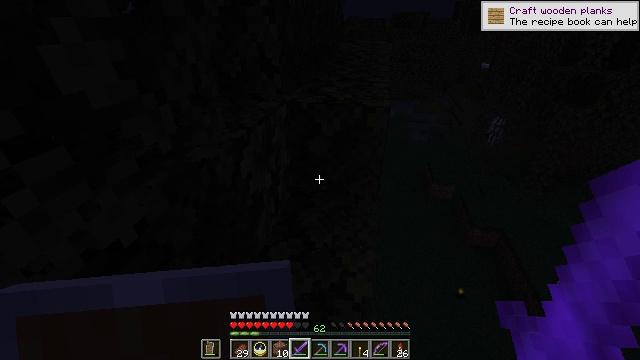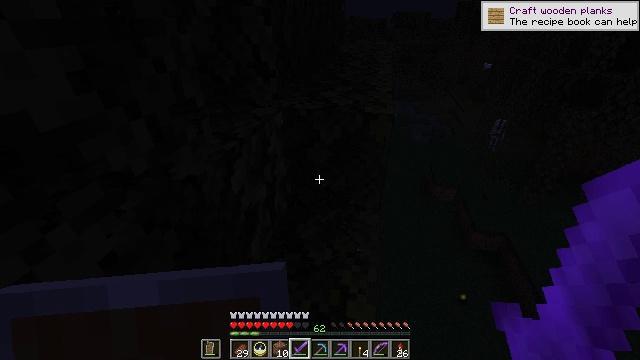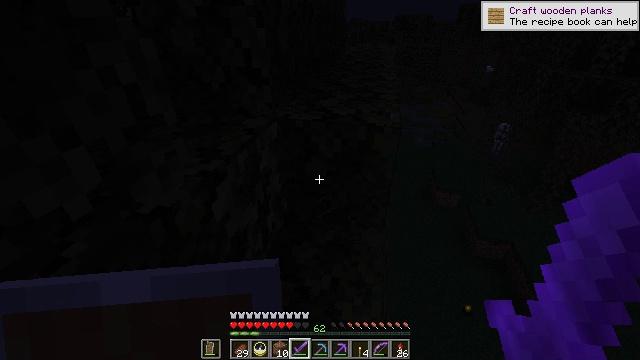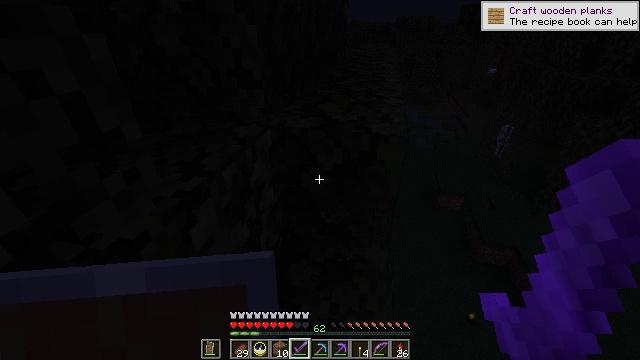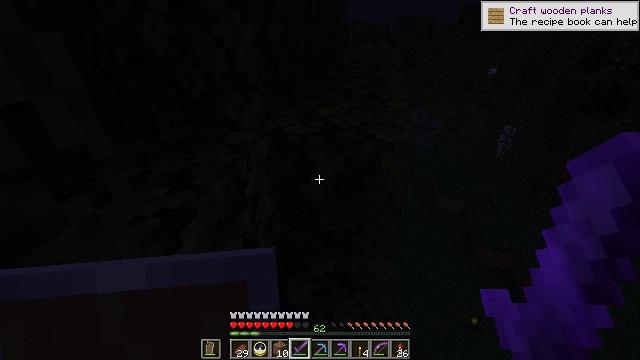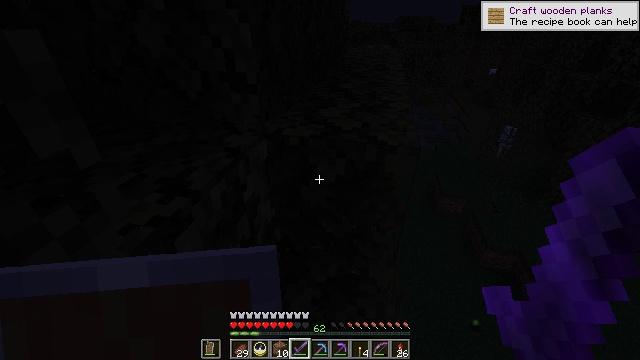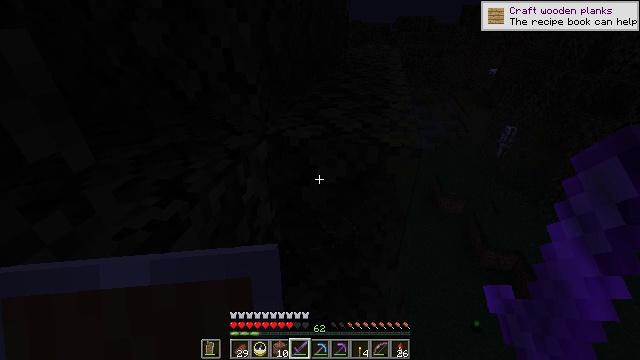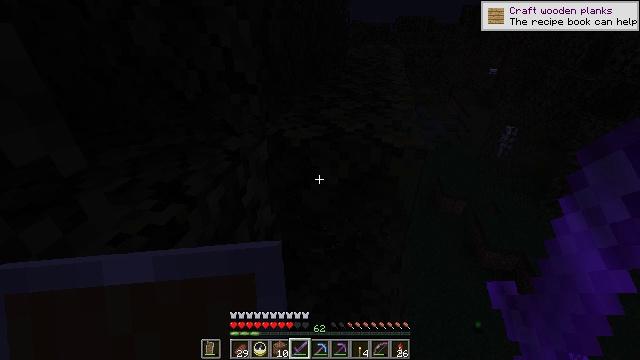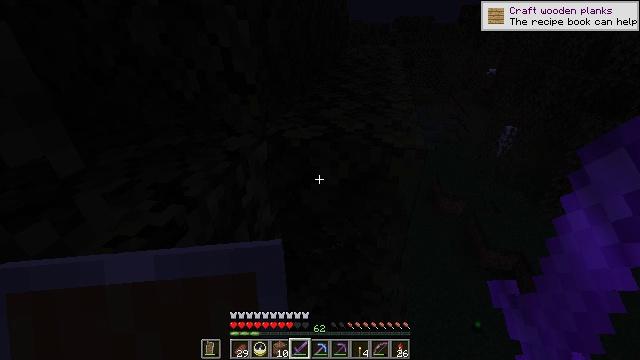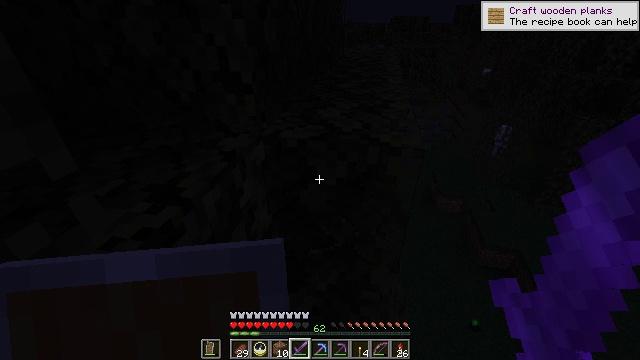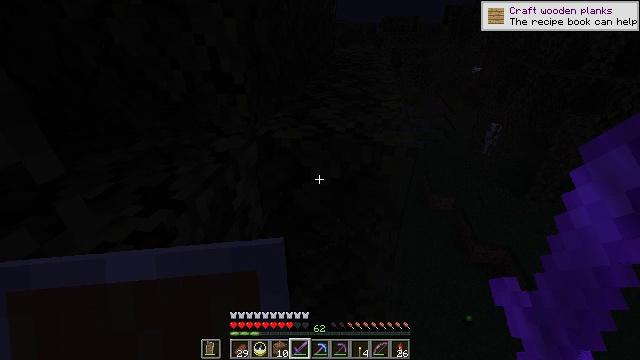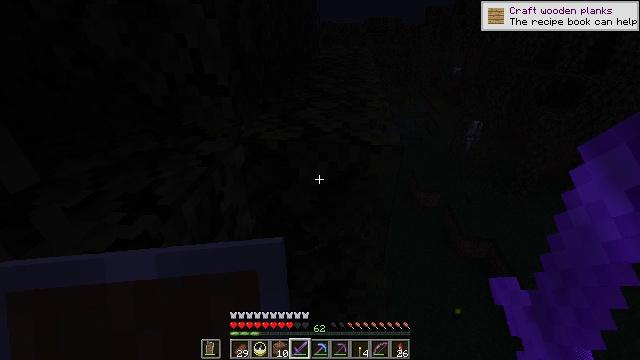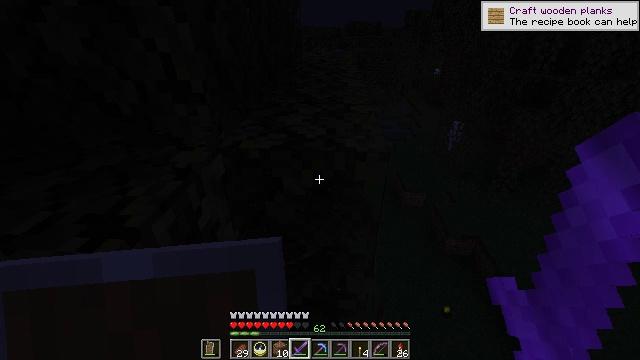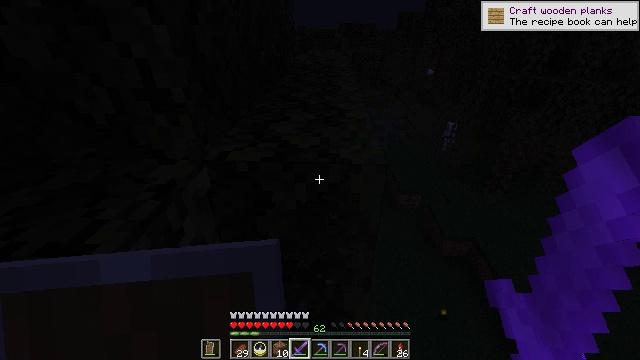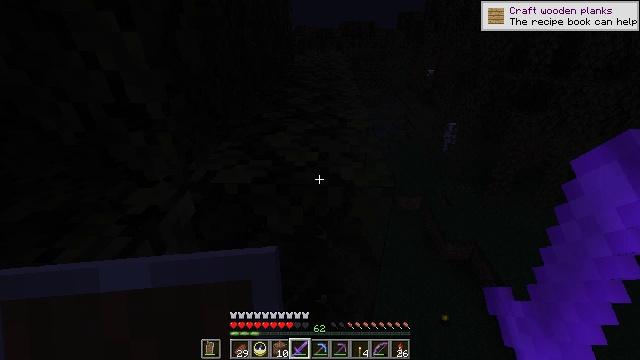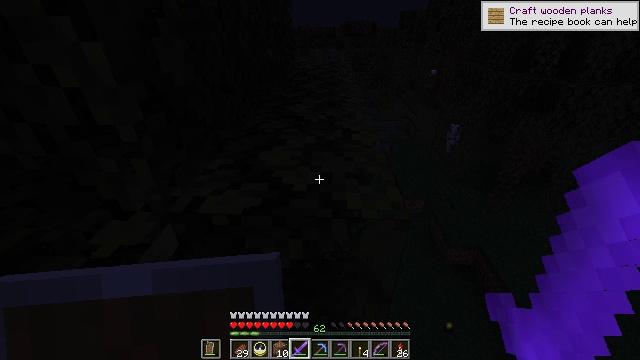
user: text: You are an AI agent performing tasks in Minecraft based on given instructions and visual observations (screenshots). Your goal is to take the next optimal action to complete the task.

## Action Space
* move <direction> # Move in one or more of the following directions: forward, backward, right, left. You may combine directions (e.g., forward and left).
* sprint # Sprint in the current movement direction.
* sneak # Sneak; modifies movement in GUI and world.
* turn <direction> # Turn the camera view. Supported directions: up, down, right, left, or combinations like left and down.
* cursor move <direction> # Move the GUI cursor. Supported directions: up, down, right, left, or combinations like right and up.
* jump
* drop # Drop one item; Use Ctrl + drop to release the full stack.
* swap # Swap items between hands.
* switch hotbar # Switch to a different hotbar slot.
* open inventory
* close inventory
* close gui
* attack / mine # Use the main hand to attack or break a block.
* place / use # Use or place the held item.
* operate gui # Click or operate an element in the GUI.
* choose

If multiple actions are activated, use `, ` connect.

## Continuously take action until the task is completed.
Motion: motion action
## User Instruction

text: Kill enemies.
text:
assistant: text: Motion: move forward
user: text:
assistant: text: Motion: move forward
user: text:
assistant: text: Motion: move forward
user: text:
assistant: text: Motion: no_op
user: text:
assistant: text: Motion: no_op
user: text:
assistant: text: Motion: no_op
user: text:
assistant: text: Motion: no_op
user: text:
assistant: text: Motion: no_op
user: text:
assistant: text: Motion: no_op
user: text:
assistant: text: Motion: turn right
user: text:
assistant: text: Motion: turn right
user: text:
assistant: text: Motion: move forward, turn right
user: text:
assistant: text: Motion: move forward, turn right
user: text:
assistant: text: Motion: move forward
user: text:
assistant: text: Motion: move forward
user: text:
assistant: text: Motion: move forward, turn left
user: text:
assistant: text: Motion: move forward, turn left
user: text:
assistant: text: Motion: move forward, jump
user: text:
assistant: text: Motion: move forward, jump
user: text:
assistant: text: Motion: move forward, jump
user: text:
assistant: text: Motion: move forward, jump
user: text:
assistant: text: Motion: move forward
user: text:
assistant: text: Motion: move forward
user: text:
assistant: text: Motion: move forward
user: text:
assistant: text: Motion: move forward
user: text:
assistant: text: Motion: move forward
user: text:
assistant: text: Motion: move forward
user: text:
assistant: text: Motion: move forward
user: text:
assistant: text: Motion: move forward
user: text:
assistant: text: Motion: move forward